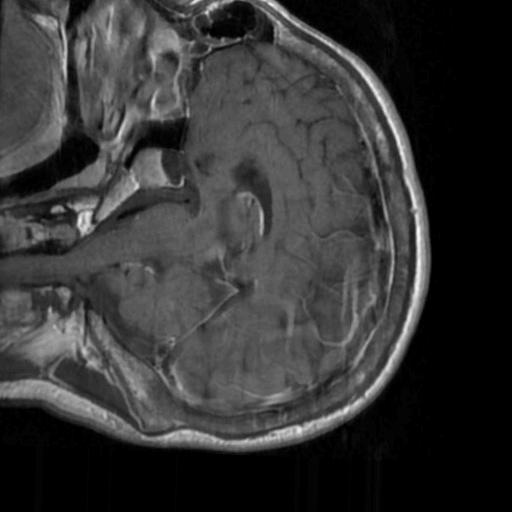
Label: brain_tumor